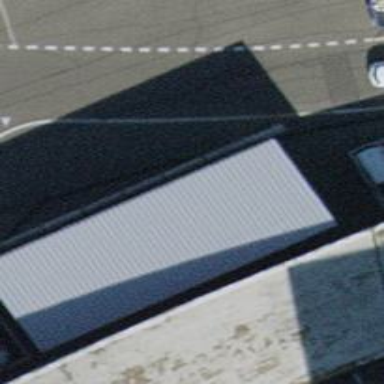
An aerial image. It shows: Shed.